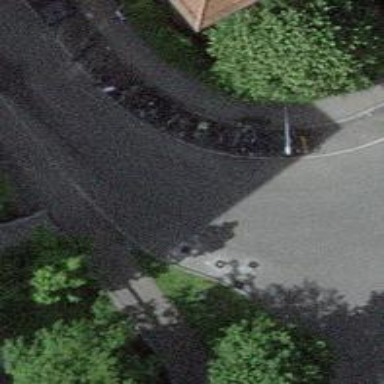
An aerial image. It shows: Residential road with asphalt surface. There are separate sidewalks on both sides and opposite lane cycleway.